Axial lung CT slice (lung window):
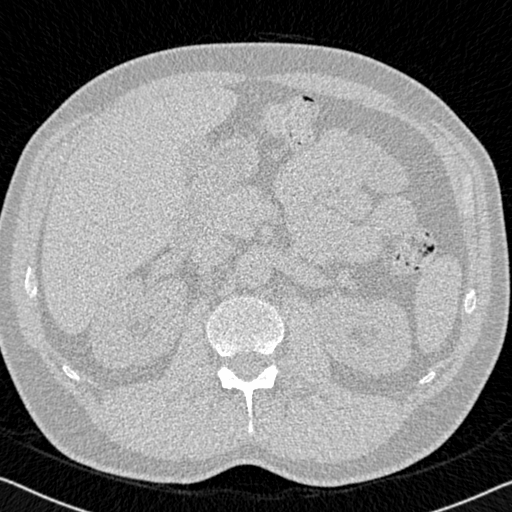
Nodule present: no